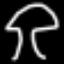
Label: mushroom